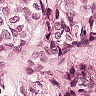
Metastatic tissue present: yes